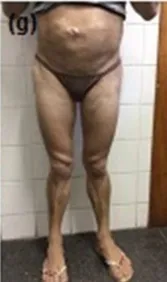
Patient 1 (proband) with familial partial lipodystrophy bearing the homozygous p. Loss of subcutaneous tissue in the limbs and abdomen. Morphea hypochromic cutaneous lesions can be seen in the abdomen and trunk.
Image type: medical_photograph (skin_photograph)